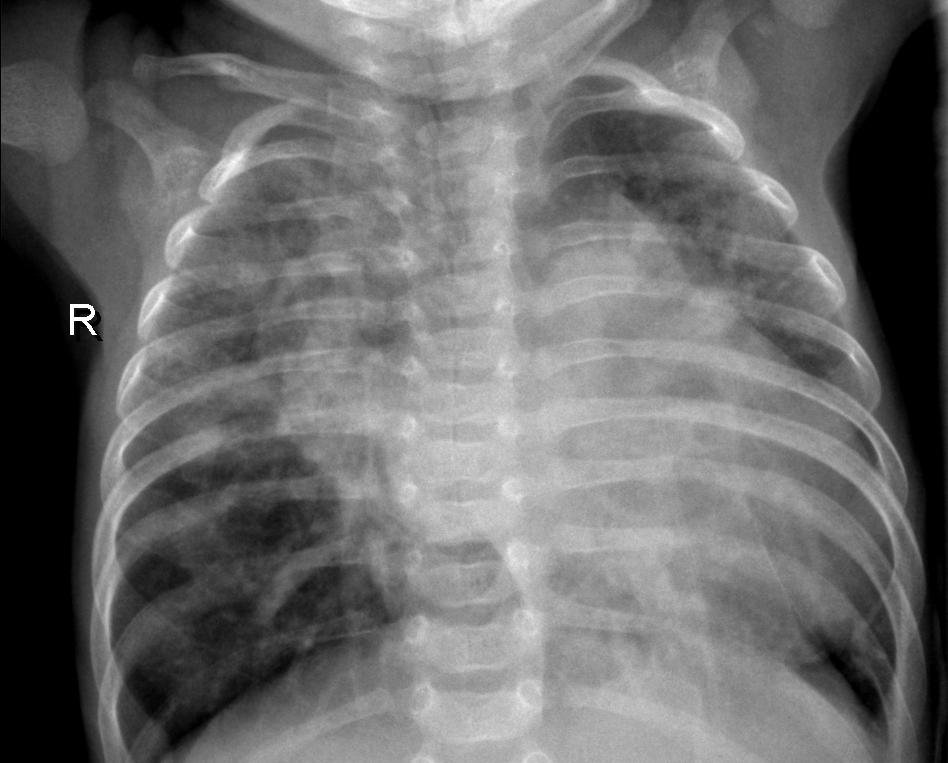
Diagnosis: PNEUMONIA